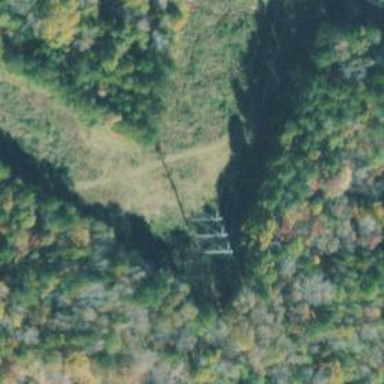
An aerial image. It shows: H-frame power tower design.